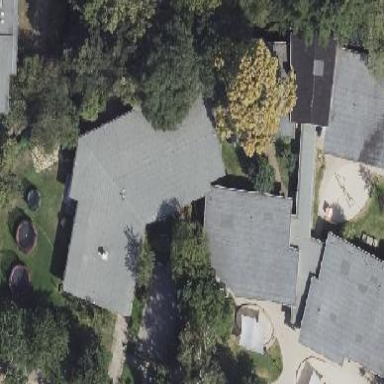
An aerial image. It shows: Close-up view of roof of building.